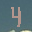
Label: 4